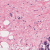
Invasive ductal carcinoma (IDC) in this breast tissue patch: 0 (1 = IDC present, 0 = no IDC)